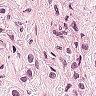
Metastatic tissue present: yes